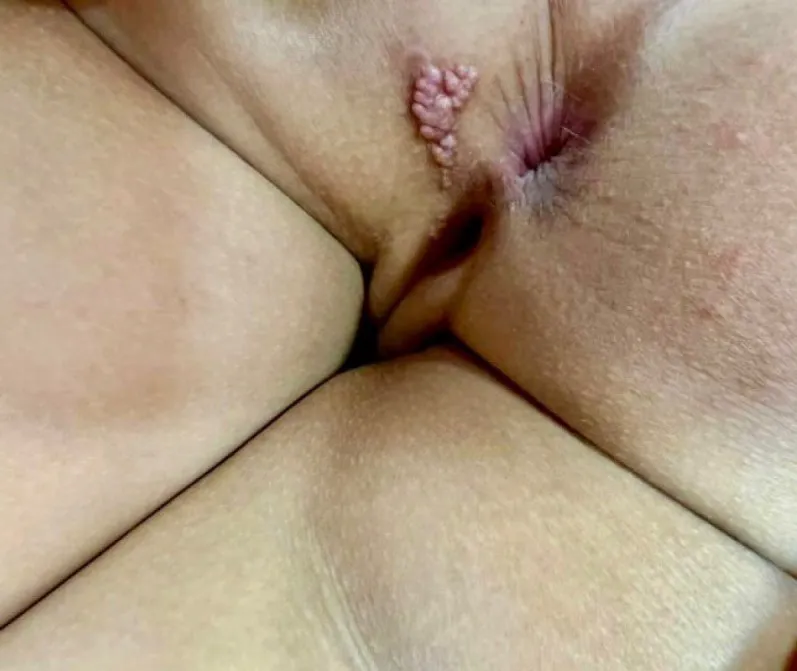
Multiple soft pink pseudovesicular papules with a linear distribution on the left buttock near the anus.
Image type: medical_photograph (other_medical_photograph)